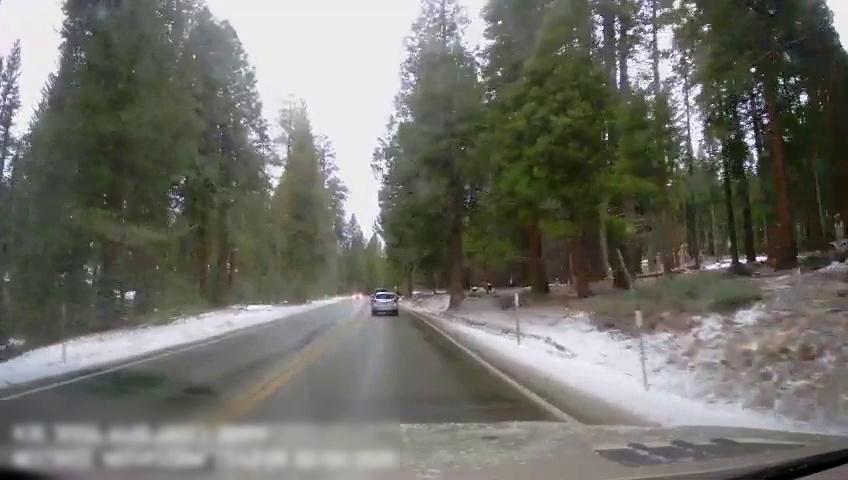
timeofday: Day
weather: Cloudy
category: Drivable Space
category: Vehicles | Truck
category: Vehicles | Car
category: Lanes | Current Lane
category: Lanes | Current Lane
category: Lanes | Opposite Lane
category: Lanes | Opposite Lane